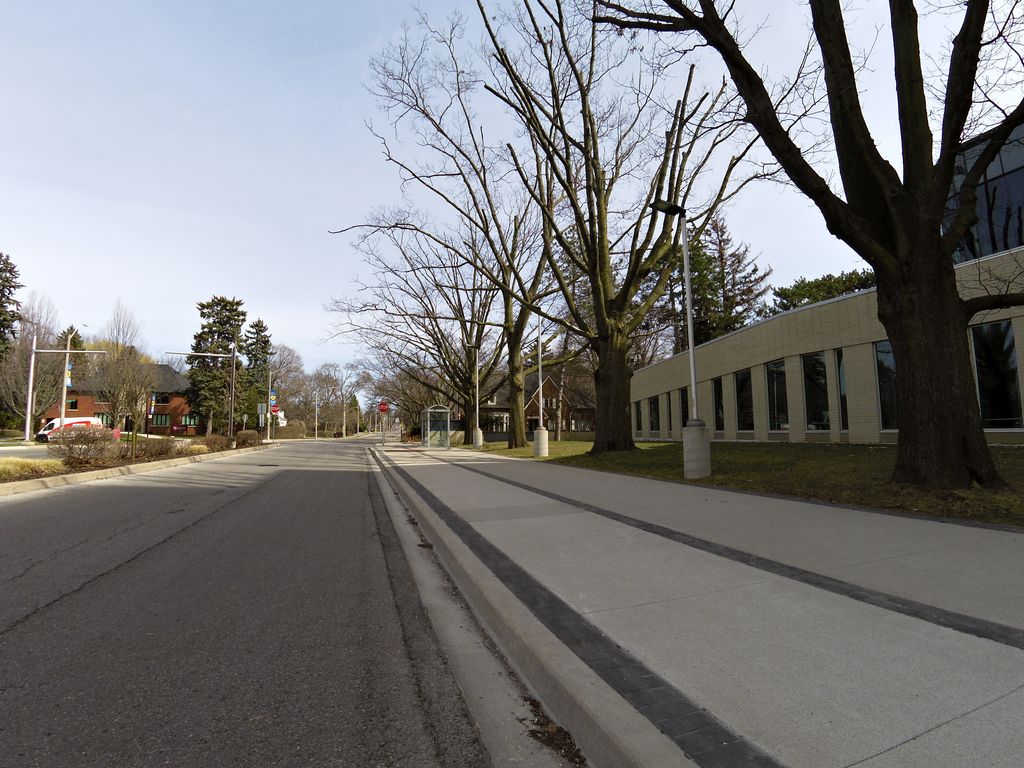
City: hamilton